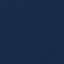
Land use / land cover class: SeaLake